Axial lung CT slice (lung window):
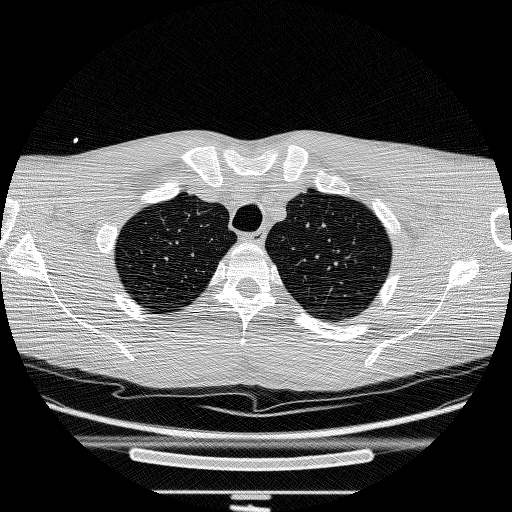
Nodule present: no